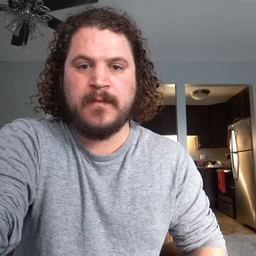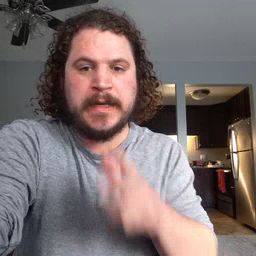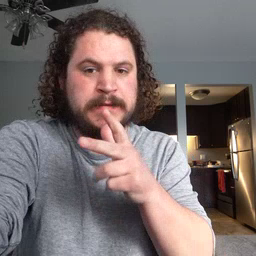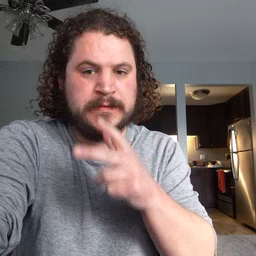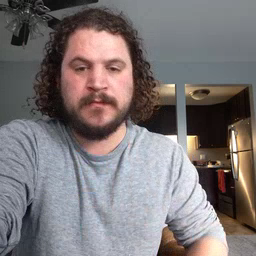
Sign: hen